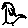
Label: bird